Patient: sex F, age 51
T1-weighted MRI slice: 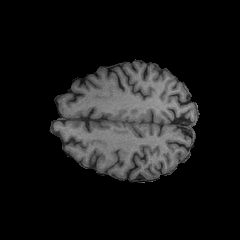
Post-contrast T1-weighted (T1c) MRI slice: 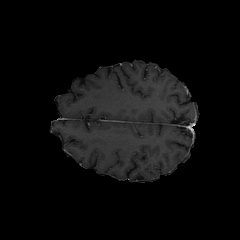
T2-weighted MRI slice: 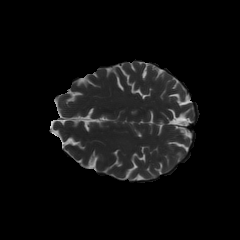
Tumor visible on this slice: no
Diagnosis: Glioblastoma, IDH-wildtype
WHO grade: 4